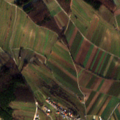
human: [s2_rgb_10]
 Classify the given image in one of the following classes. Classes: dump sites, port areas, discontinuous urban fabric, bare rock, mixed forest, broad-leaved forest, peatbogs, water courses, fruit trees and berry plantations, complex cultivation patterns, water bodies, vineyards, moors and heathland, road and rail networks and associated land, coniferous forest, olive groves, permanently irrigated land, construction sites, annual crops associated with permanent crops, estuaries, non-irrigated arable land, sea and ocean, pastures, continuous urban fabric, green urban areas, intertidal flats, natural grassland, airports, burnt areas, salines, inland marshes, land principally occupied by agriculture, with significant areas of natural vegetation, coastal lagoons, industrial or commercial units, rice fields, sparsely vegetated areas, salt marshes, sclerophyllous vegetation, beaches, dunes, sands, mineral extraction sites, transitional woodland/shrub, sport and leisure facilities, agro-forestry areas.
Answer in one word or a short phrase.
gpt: discontinuous urban fabric, non-irrigated arable land, vineyards, broad-leaved forest